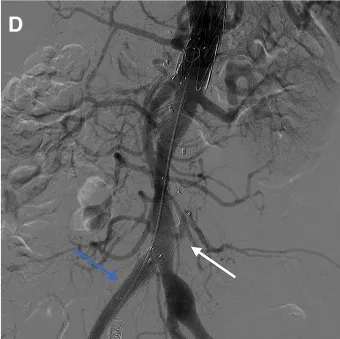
(D) Final intraoperative angiography showed the AVP (white arrow) and the stent (blue arrow).
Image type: radiology (mri)